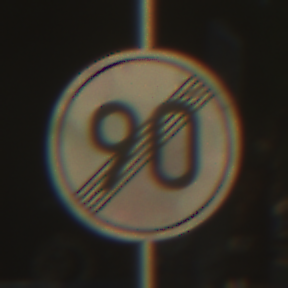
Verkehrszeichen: EndeGeschwindigkeit90
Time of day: SunriseSunset
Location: Outdoor (Suburban)
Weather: Clear
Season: NotSpecified
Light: Natural